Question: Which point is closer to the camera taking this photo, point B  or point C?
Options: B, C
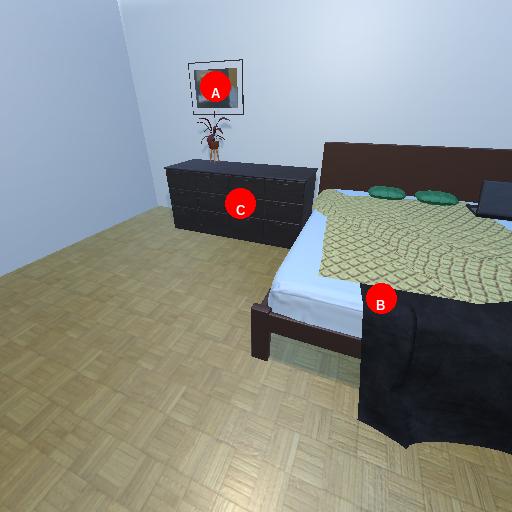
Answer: B